Field crop: tomato
Growth stage: 2
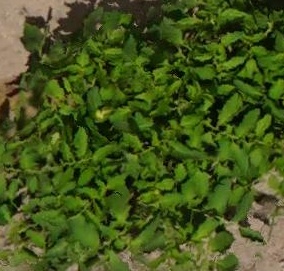
Species: tomato